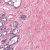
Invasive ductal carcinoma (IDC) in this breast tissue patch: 0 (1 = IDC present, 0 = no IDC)